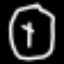
Label: clock